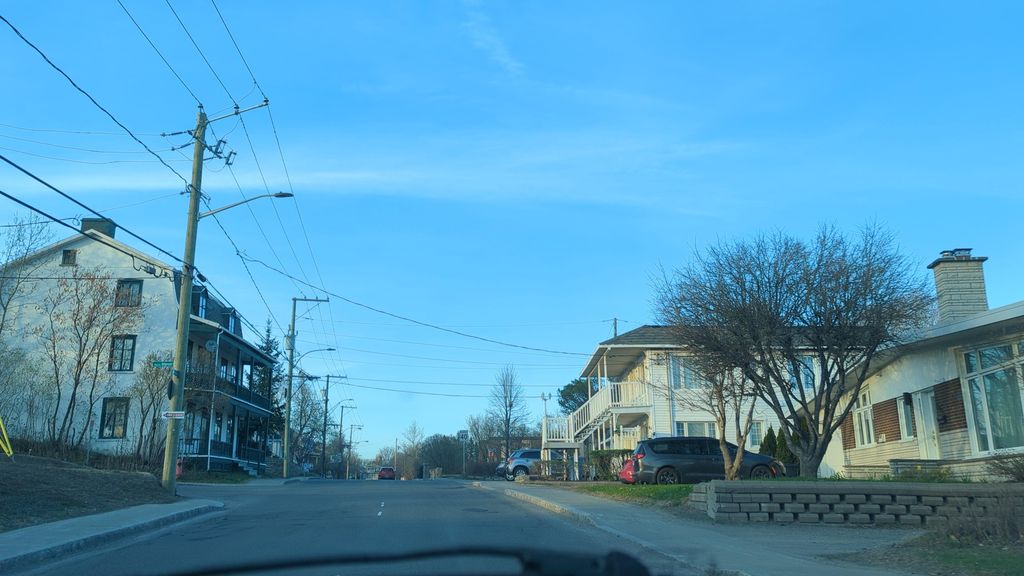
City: quebec_city